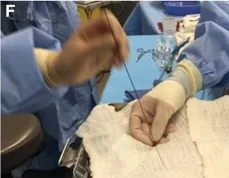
Lawson retrograde needle-catheter preparation. (E, F) Luer lock secured with needle just inside sheath to prevent damage to ureteroscope.
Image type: medical_photograph (other_medical_photograph)